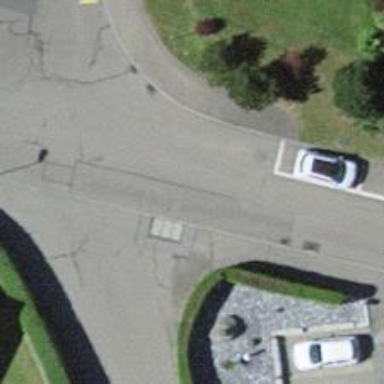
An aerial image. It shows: Unmarked crossing on the road.